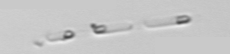
Label: Skeletonema